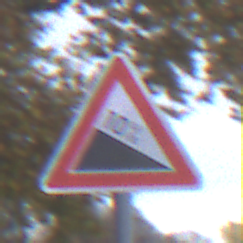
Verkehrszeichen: Gefaelle10
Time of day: MorningAfternoon
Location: Outdoor (Urban)
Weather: Overcast
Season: NotSpecified
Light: Natural